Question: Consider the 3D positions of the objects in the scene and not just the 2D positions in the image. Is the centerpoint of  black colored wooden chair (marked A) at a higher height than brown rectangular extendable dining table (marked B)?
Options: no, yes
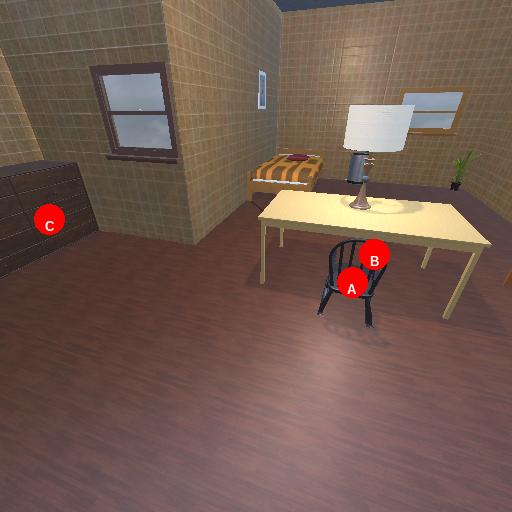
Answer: no